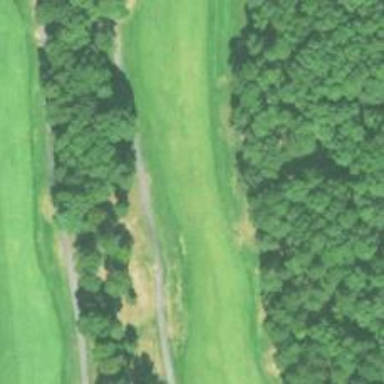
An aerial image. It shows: View of golf hole.